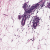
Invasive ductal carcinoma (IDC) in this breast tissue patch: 0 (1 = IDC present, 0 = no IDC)